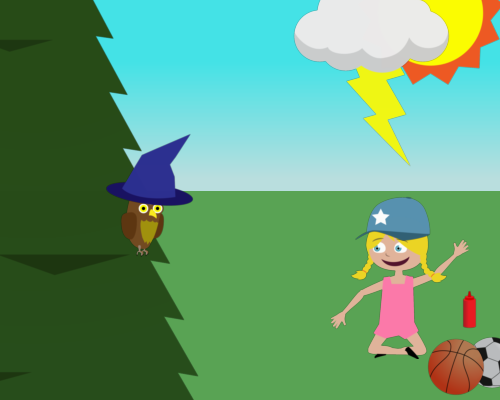
big pine far left with no trunk visible and no top it covers the whole left side and an owl on the right of pine tree with blue witch hat and medium sun upper right and lightning covers almost all sun and at upper right corner under sun there is a girl yoga style one arm up facing left with star hat near bottom right corner a soccer and on the left basketball touching soccer and above them a ketchup